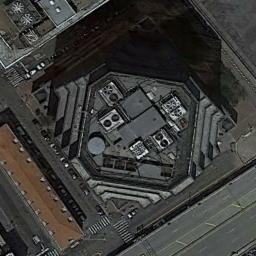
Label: commercial_area